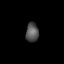
Tissue: lung
Cell type: Endothelial cells
Senescence score: 0.6406
Nuclear area (px): 244
Mean DAPI intensity: 82.664